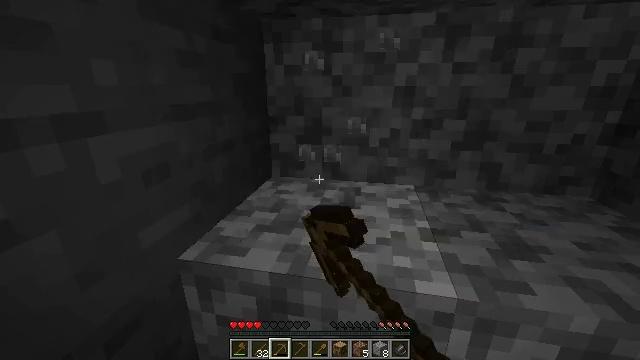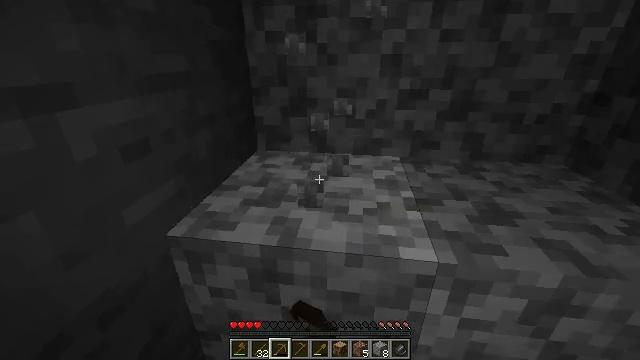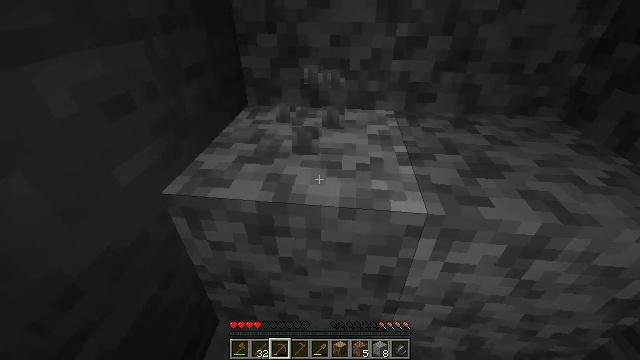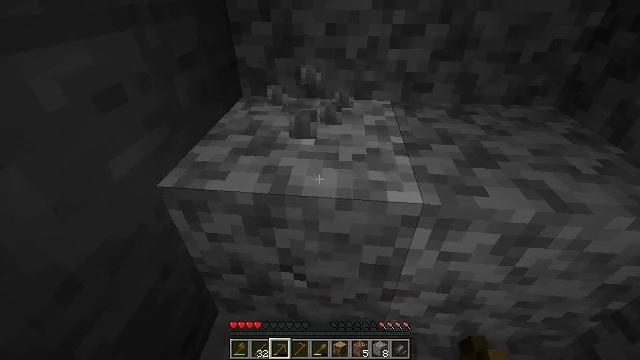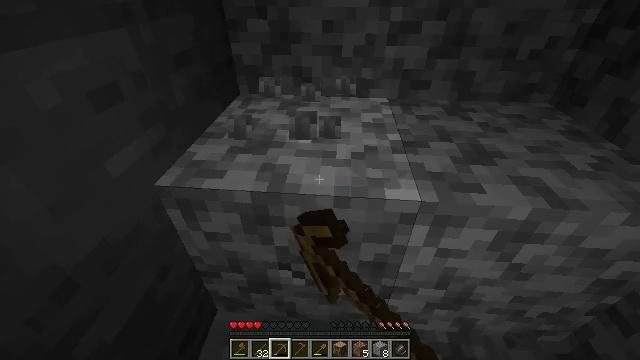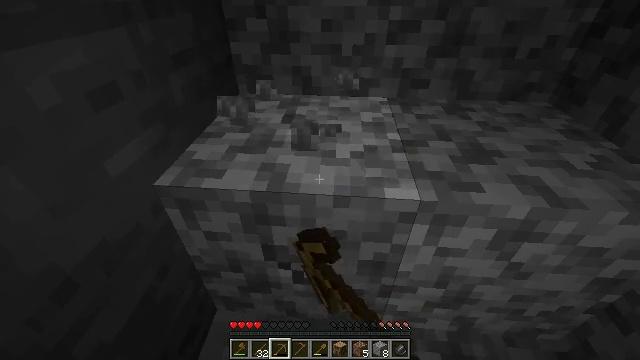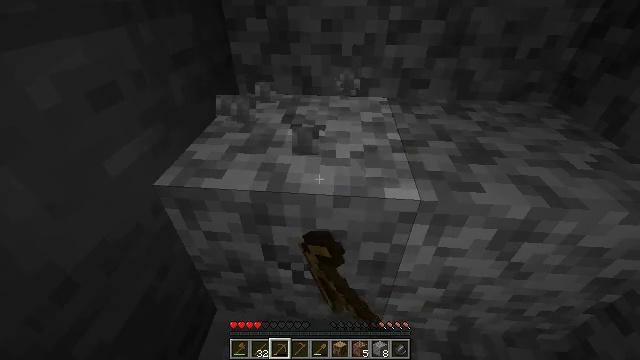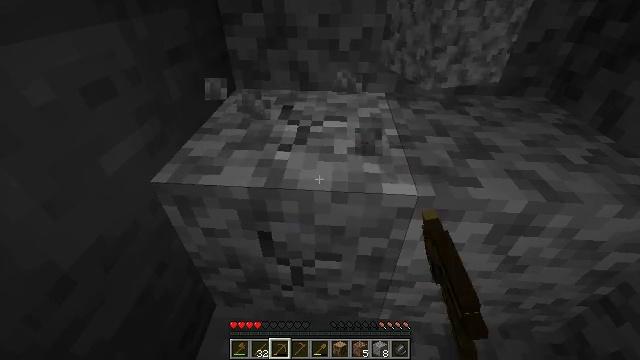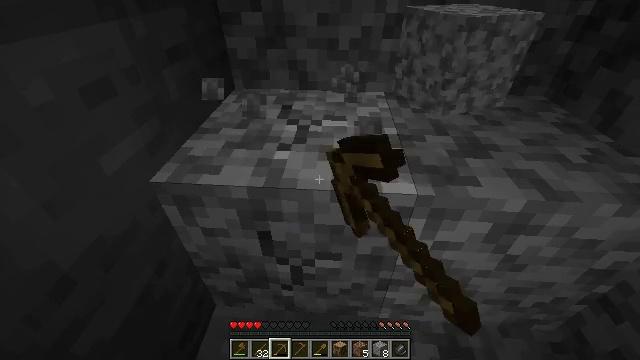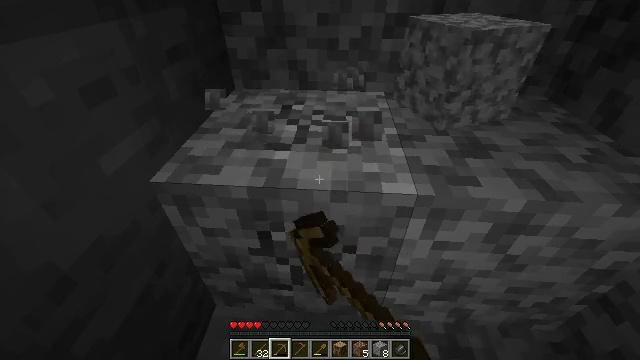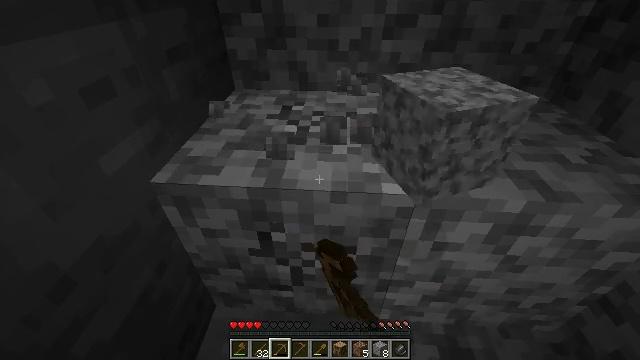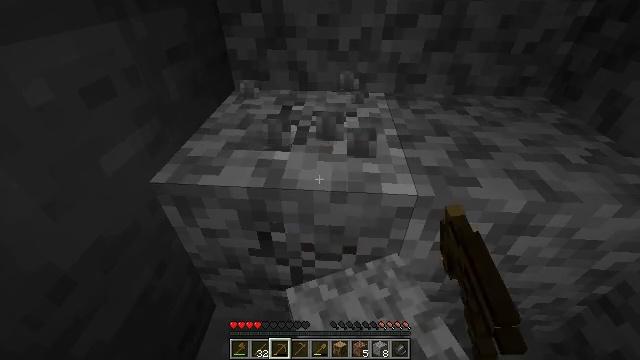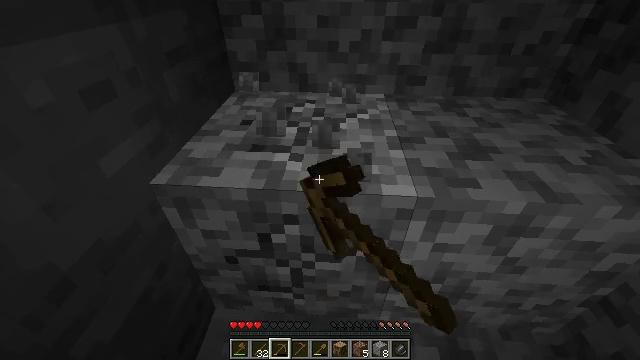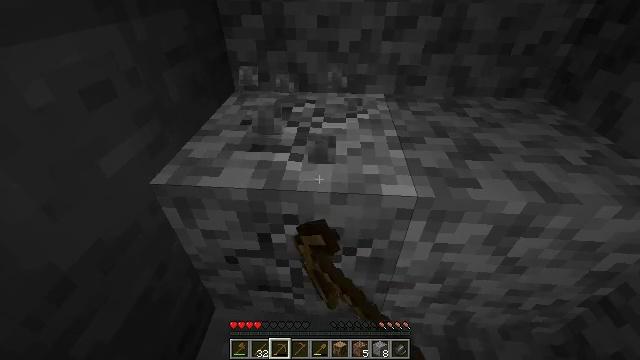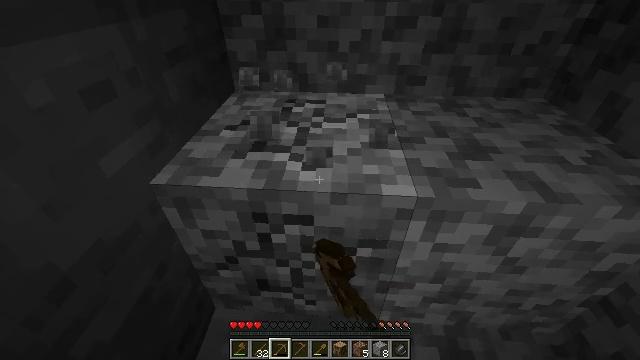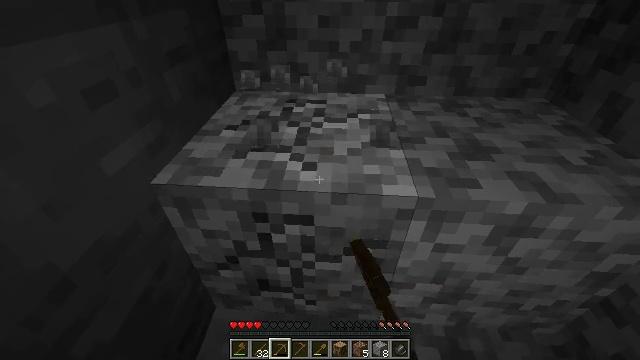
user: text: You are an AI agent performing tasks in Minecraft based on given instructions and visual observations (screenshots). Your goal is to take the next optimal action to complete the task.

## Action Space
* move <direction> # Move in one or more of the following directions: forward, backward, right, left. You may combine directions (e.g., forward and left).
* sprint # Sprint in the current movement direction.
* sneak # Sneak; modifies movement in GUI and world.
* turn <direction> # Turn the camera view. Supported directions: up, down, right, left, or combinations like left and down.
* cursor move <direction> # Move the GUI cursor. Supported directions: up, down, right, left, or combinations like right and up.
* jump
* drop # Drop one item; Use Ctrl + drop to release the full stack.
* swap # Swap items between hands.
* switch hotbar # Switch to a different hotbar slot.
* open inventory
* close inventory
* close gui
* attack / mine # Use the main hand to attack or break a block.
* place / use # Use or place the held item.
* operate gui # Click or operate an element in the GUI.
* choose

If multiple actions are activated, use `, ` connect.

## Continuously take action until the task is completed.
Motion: motion action
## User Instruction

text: Excavate some diorite.
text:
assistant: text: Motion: turn right and down, attack / mine
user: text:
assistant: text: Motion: turn right and down, attack / mine
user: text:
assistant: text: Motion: turn down, attack / mine
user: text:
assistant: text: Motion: attack / mine
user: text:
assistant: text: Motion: attack / mine
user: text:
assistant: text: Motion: attack / mine
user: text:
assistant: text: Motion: attack / mine
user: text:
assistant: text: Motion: attack / mine
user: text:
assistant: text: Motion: attack / mine
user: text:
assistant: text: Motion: attack / mine
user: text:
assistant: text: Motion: attack / mine
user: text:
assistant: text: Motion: attack / mine
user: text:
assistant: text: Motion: attack / mine
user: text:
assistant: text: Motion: attack / mine
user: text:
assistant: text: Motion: attack / mine
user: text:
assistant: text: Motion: attack / mine
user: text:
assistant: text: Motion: attack / mine
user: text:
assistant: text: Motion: attack / mine
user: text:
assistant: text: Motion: attack / mine
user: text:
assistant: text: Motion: attack / mine
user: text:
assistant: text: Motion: attack / mine
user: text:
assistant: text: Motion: attack / mine
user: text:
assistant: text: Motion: attack / mine
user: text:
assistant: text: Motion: attack / mine
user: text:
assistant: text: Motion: attack / mine
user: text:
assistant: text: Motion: attack / mine
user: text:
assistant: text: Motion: attack / mine
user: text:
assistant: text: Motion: attack / mine
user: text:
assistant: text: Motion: attack / mine
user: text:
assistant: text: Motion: move right, attack / mine